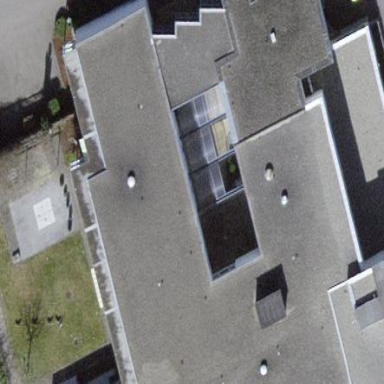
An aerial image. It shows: Nursing home building.